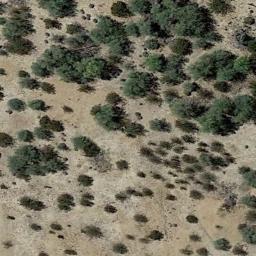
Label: chaparral